Interaction volume radius: 5 \u00c5
Interaction volume height: 25 \u00c5
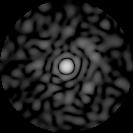
Disorder parameter: 0.8867